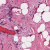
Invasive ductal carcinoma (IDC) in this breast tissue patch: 0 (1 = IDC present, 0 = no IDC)